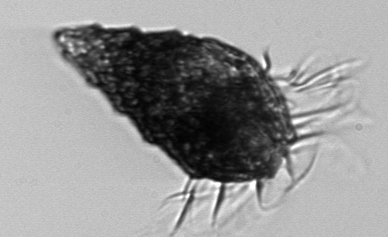
Label: Laboea_strobila